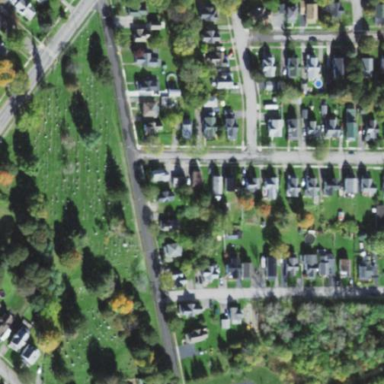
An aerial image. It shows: Cemetery.